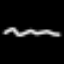
Label: squiggle